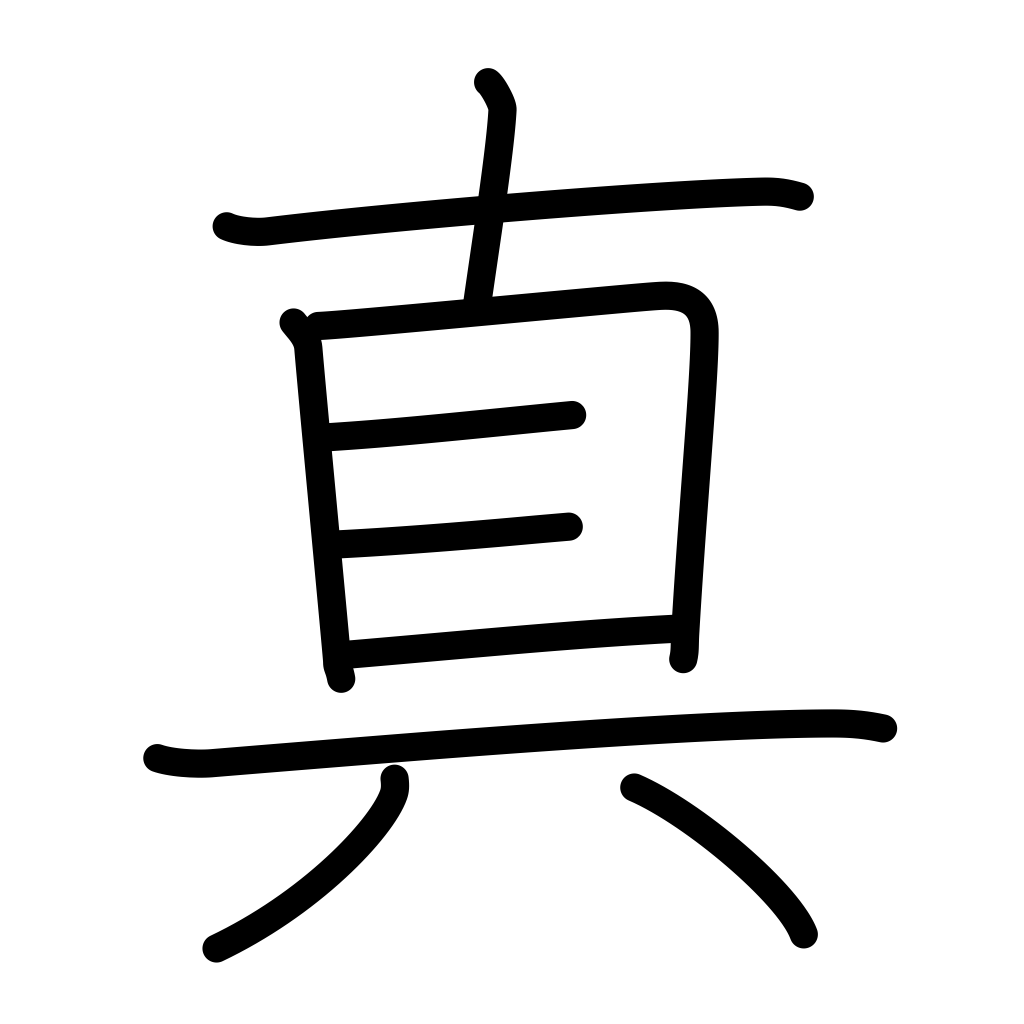
Meaning: true, reality, Buddhist sect